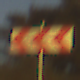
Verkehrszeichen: RichtungstafelnInKurvenGrossRechts
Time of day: SunriseSunset
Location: Outdoor (RoadRail)
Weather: PartlyCloudy
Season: NotSpecified
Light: Natural